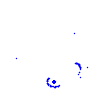
Particle: proton